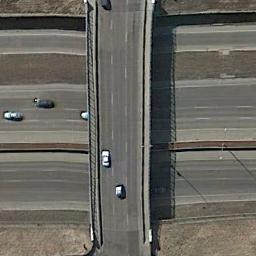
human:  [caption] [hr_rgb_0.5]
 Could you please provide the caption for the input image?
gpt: The overpass is next to the bare land with some cars .

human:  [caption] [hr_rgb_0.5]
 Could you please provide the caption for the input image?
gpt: Several cars are on the overpass .

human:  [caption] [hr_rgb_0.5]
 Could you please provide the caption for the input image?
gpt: The cross-line overpass is over the roads and some cars are driving on the roads and the overpass .

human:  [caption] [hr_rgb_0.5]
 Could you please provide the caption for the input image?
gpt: There are four large trucks on the overpass .

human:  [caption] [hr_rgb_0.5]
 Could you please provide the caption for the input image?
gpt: There are brown bare land beside the overpass .